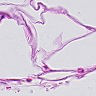
Metastatic tissue present: no